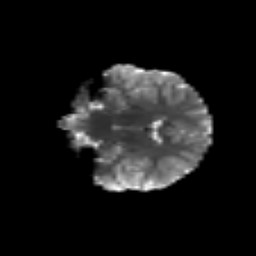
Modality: T2w
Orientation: coronal
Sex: female
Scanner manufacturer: siemens
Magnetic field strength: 3 T
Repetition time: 5 s
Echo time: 0.071 s